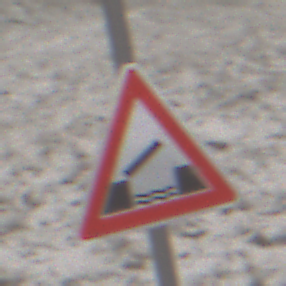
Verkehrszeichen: BeweglicheBruecke
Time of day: Midday
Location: Outdoor (Nature)
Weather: Overcast
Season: Winter
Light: Natural